Brain MRI, t1w sequence, axial 2D slice.
Patient: age 46, sex F, weight 90 kg, height 1.9 m
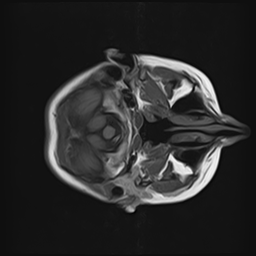